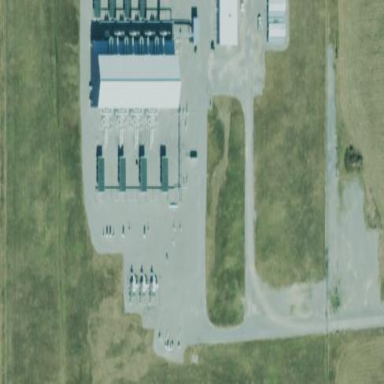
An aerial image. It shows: Industrial area with compression substation. The area is enclosed by fence.